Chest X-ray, PA view. Patient: 48 years old, sex M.
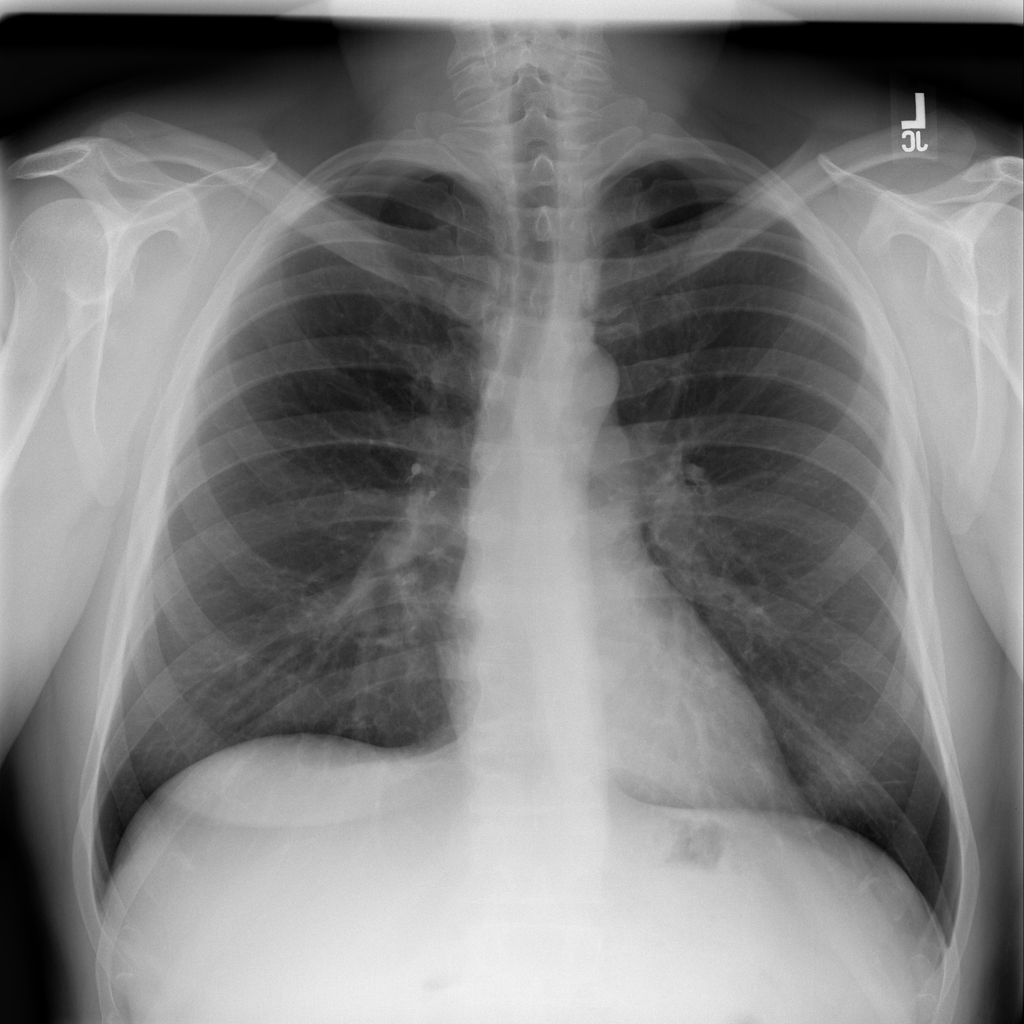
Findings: No Finding